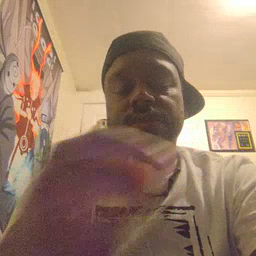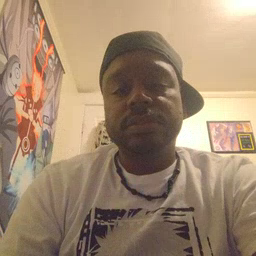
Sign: scissors